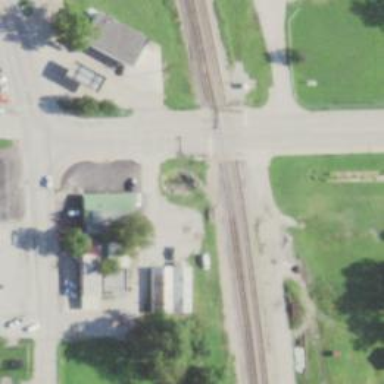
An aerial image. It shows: Level railway crossing with lights and barriers.